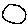
Label: circle